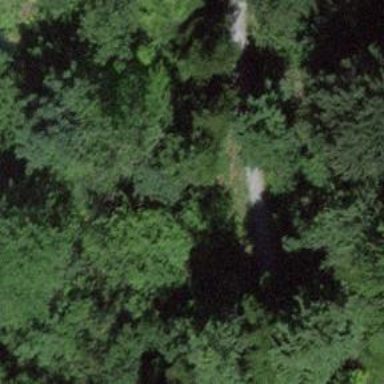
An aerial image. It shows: Path with excellent trail visibility.